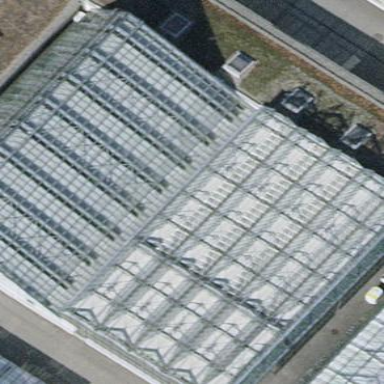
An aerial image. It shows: Greenhouse.